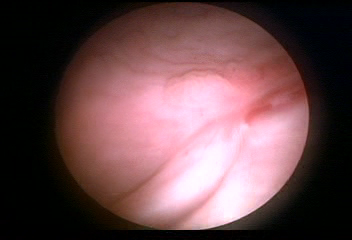
Modality: WLC
Class: Malignant
Subclass: LowGradePapillary
Lesion: L3
Stage: Ta
Morphology: Papillary
Bladder cancer association: Yes
Annotated structures: Tumor